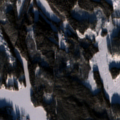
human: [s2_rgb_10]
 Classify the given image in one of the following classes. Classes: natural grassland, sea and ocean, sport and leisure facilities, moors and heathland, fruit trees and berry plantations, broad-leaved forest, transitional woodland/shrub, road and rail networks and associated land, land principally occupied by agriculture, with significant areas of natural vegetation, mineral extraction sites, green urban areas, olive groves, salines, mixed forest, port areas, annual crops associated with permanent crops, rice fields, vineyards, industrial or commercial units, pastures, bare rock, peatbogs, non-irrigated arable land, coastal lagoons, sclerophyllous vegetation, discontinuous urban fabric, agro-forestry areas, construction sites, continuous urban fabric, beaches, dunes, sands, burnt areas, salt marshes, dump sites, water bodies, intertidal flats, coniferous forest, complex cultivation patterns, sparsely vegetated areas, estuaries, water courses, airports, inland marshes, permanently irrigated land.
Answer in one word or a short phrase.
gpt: coniferous forest, mixed forest, transitional woodland/shrub, water bodies